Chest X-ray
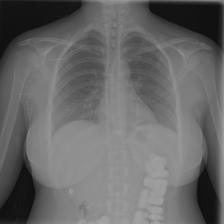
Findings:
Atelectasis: negative
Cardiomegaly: negative
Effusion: negative
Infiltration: negative
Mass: negative
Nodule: negative
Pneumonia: negative
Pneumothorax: negative
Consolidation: negative
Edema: negative
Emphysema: negative
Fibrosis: negative
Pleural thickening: negative
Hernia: negative